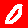
Digit: 0